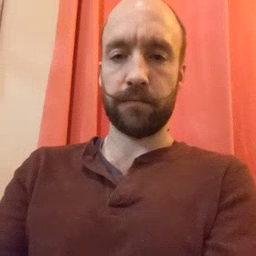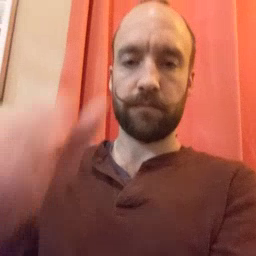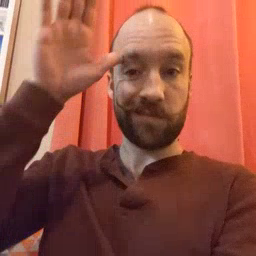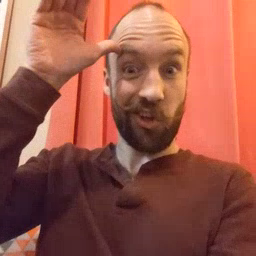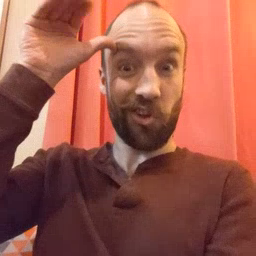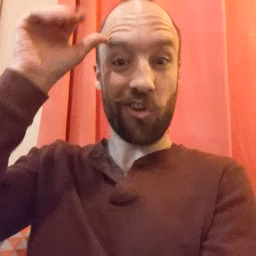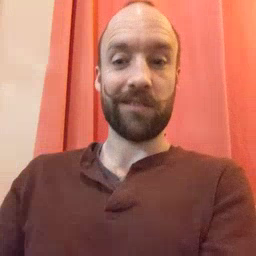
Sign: donkey